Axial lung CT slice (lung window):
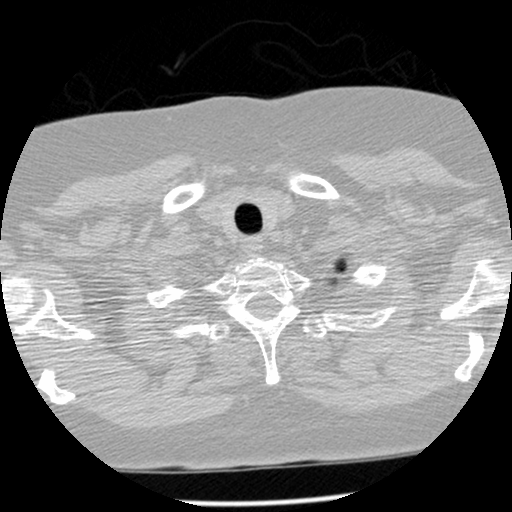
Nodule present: no